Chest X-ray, PA view. Patient: 33 years old, sex M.
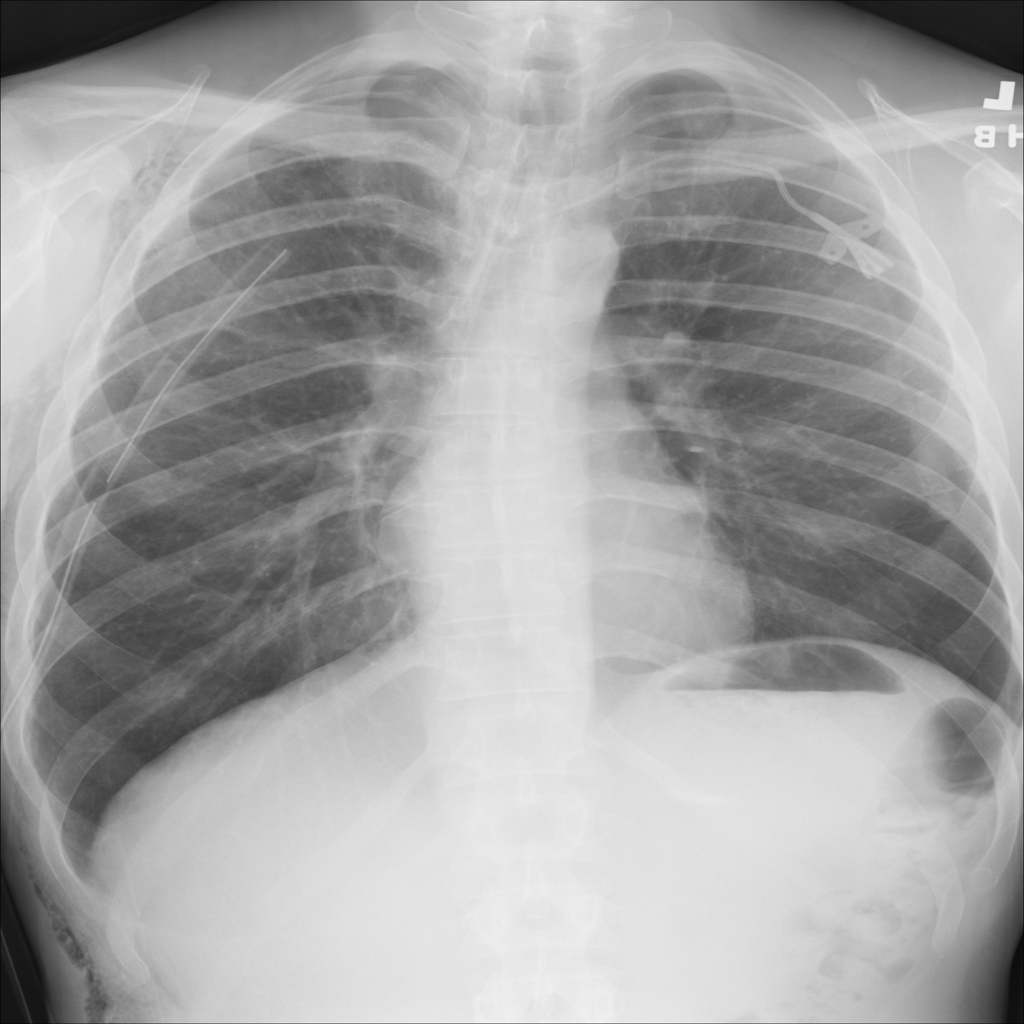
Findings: Emphysema